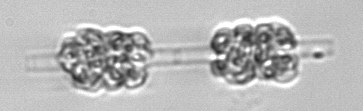
Label: Leptocylindrus_mediterraneus